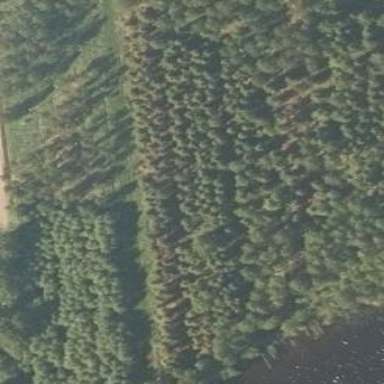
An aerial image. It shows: Evergreen woodland with needle-leaved trees.